Question: I have a text box that when I type into it such as "alfa:rady," I need the first string (alfa) and second string (rady) put into different text boxes.
'''
private void textBox1_TextChanged(object sender, EventArgs e)
{
// what should i write?
}
'''
This illustrates what I mean:

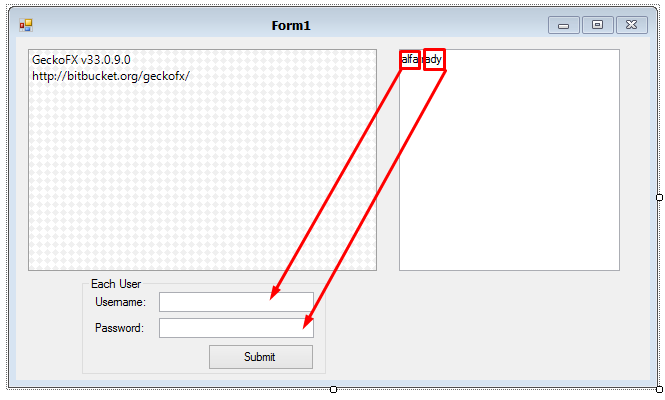
Answer: You can split the 2 values using 'string.Split(char)':
'''
private void textBox1_TextChanged(object sender, EventArgs e)
{
string[] arr = textBox1.Text.Split(':');
string username = arr[0];
string password = arr[1];
// Now you can use the 2 variables in other textboxes
textUsername.Text = username;
textPassword.Text = password;
}
'''